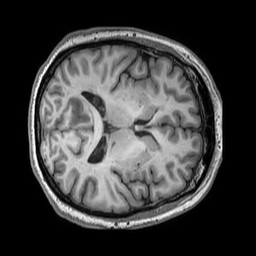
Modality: T1w
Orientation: axial
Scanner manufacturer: philips
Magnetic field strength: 3 T
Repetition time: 0.006741 s
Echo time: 0.003085 s